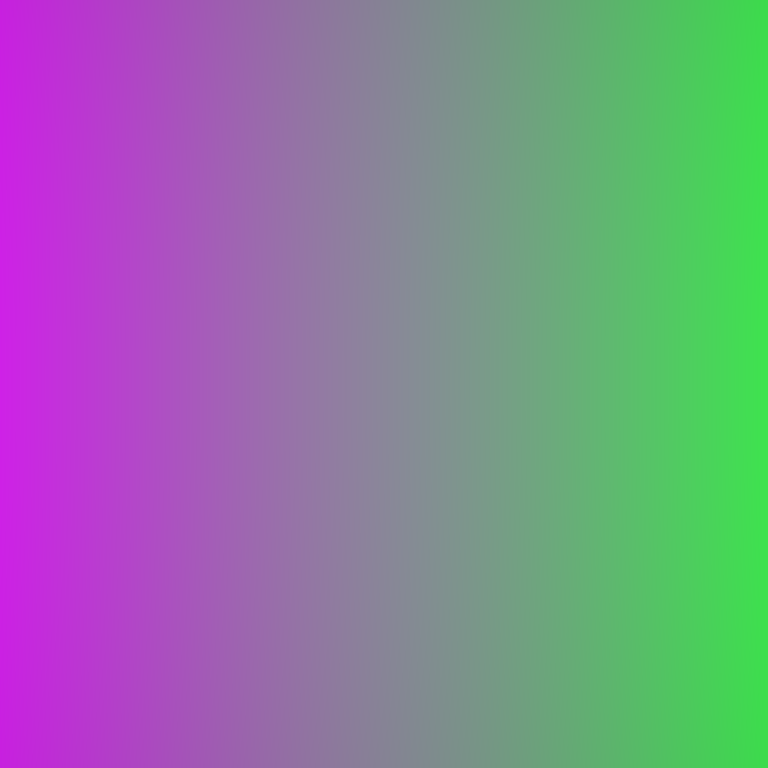
Abstract light effect, smooth gradient from violet to green, calm atmosphere, soft blend, no room, no furniture, no objects.